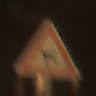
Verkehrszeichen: FlugbetriebRechts
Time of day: Night
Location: Outdoor (Urban)
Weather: Clear
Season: NotSpecified
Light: Artificial